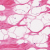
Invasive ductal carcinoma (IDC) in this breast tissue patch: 0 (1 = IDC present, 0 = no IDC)